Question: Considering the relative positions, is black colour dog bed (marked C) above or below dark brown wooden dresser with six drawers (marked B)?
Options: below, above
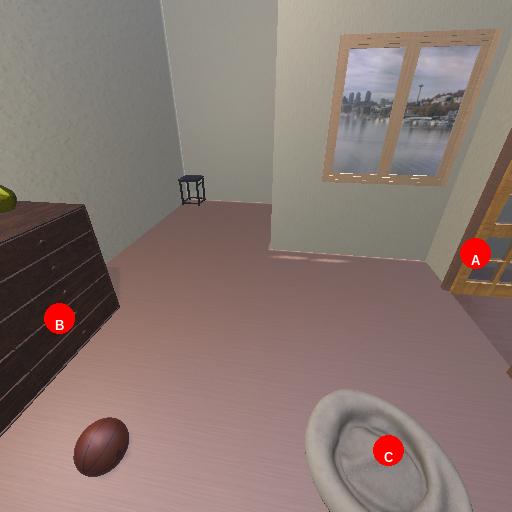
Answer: below